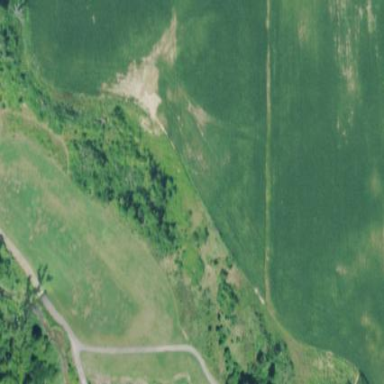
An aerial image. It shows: Golf fairway surrounded by grass.